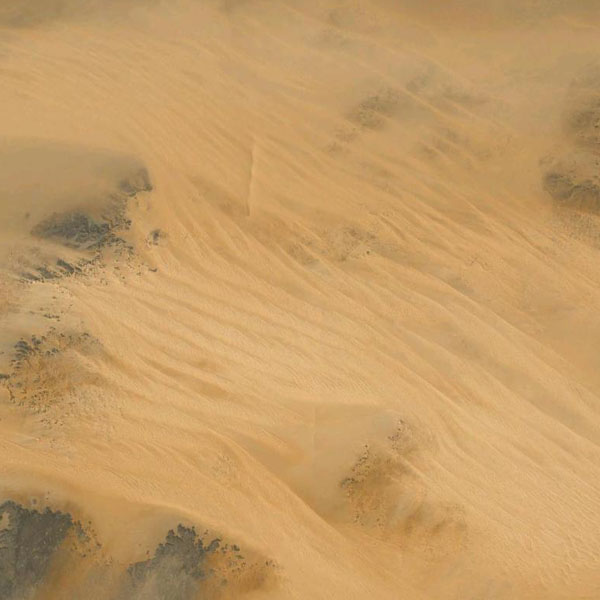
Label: Desert